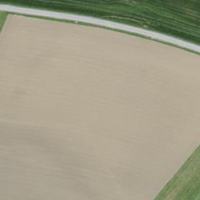
EUNIS habitat code: 24
Species observed at this site:
Lipandra polysperma
Veronica persica
Matricaria discoidea
Rumex obtusifolius
Cyaniris semiargus
Persicaria maculosa
Chenopodium album